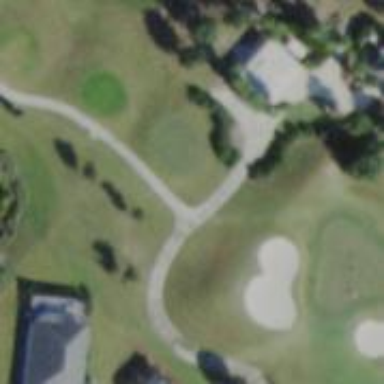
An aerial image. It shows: Path designated for golf carts.